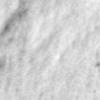
Label: no_change